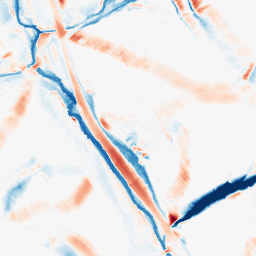
Category: morphological
Decomposition family: morphological_diamond
Decomposition parameters: operation: average
radius: 15
Upsampling method: lanczos
Upsampling parameters: scale: 8
Upsampling scale: 8